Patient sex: F
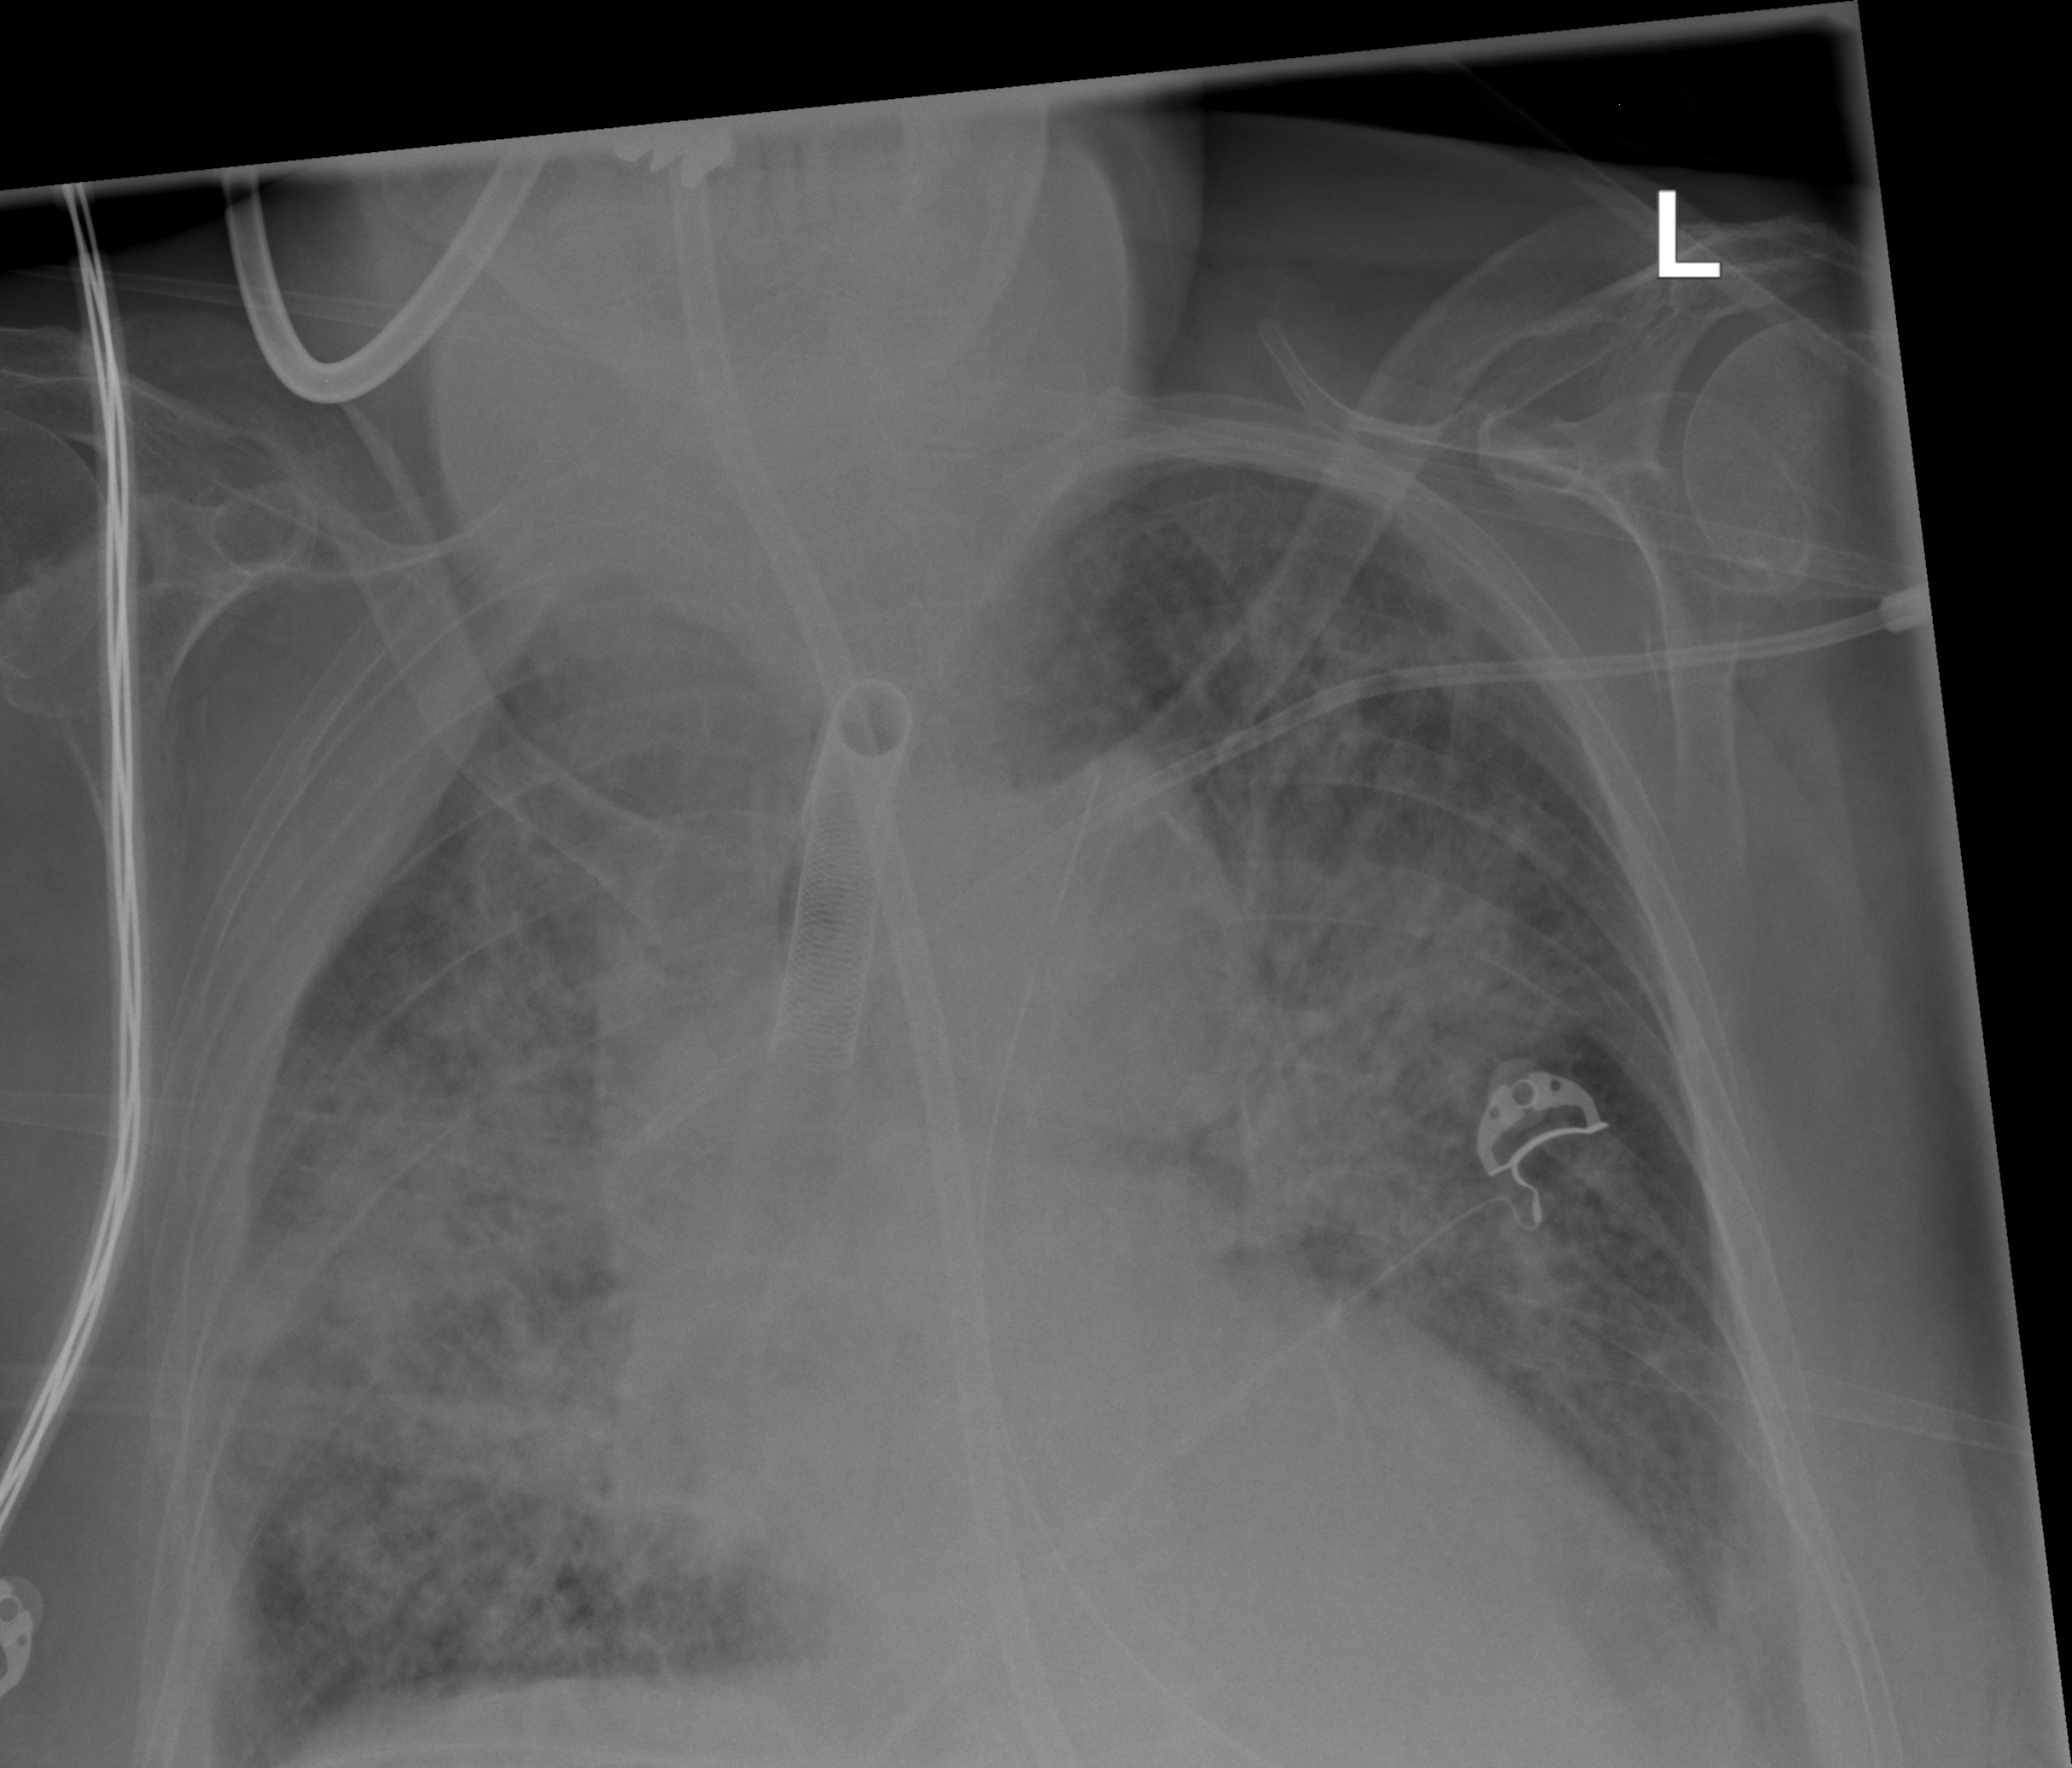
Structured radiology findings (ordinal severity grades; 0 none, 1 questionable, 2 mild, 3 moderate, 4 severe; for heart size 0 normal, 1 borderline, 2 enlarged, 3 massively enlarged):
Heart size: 2
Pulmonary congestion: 2
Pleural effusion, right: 2
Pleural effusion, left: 2
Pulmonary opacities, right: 3
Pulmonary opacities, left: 3
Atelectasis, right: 2
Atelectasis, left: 2